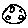
Label: moon